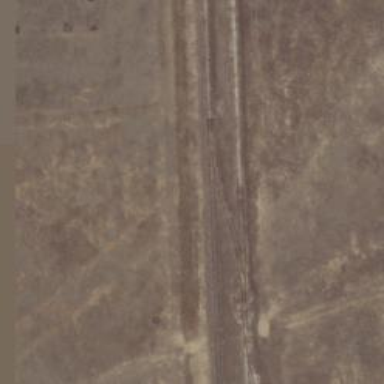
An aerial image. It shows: Disused railway spur service.